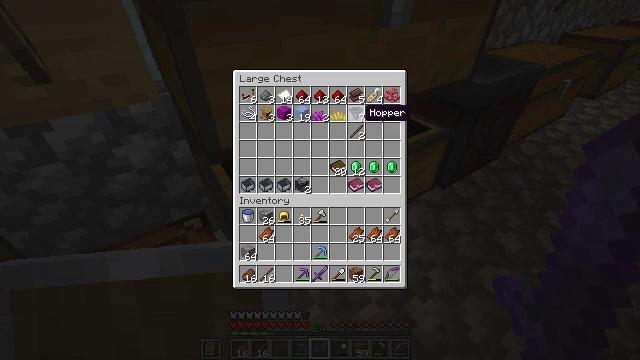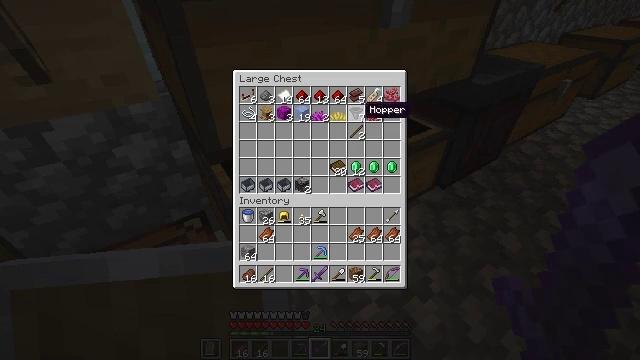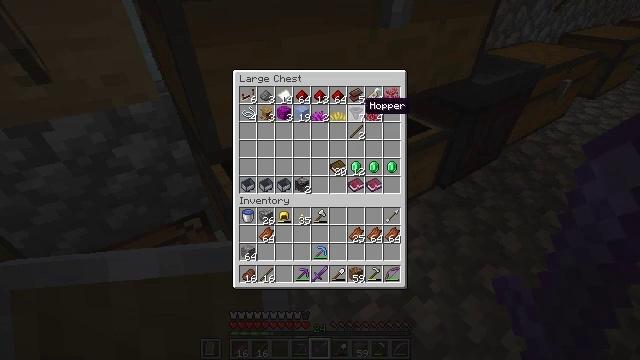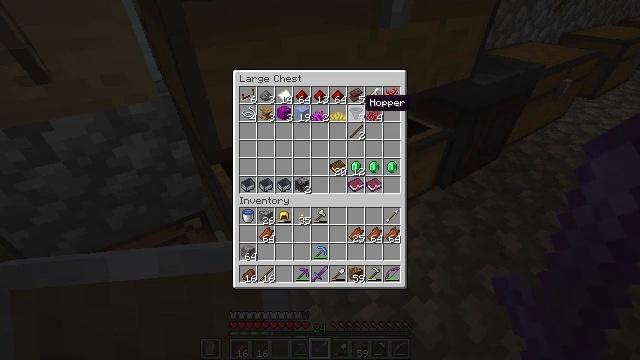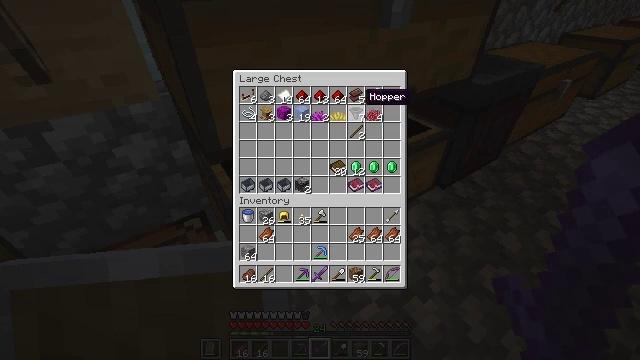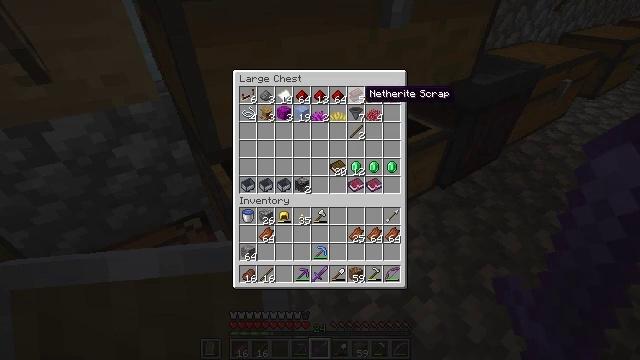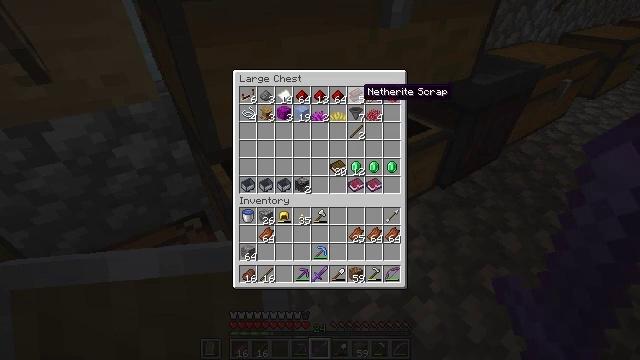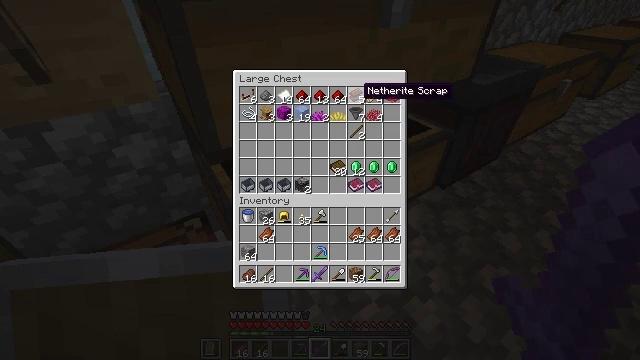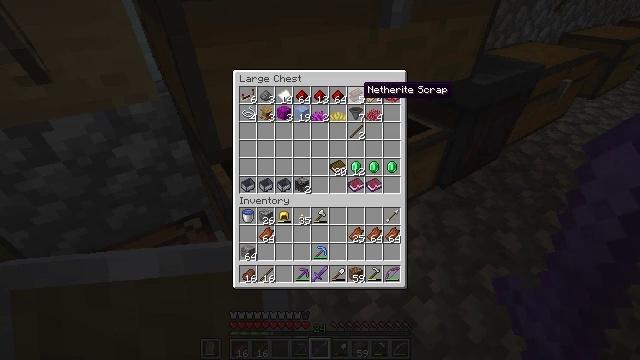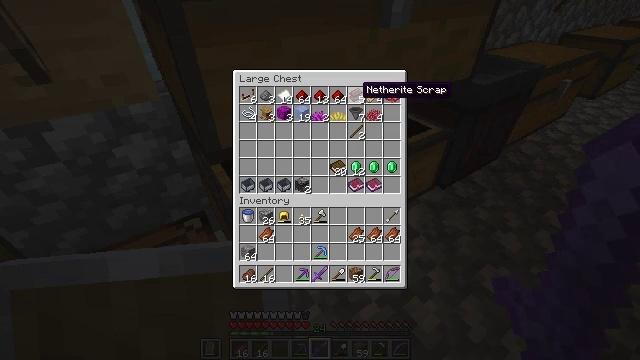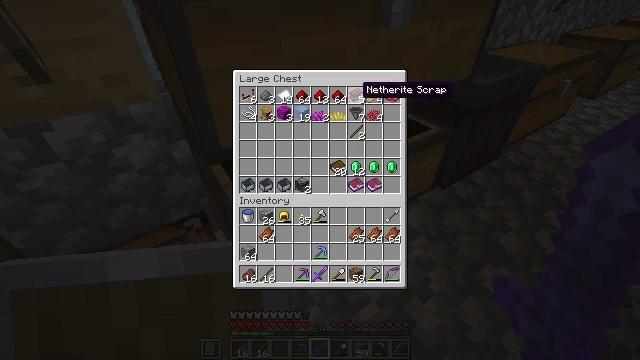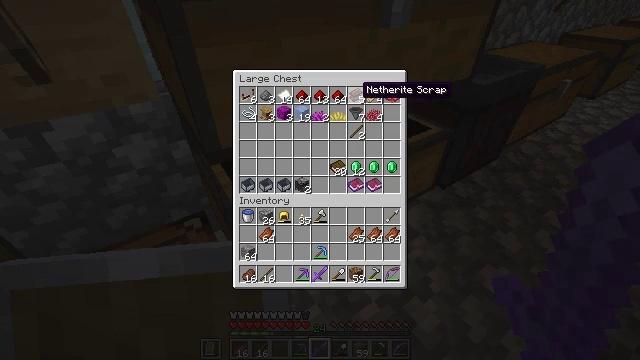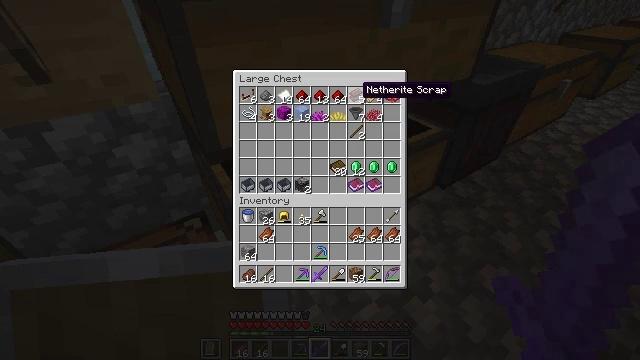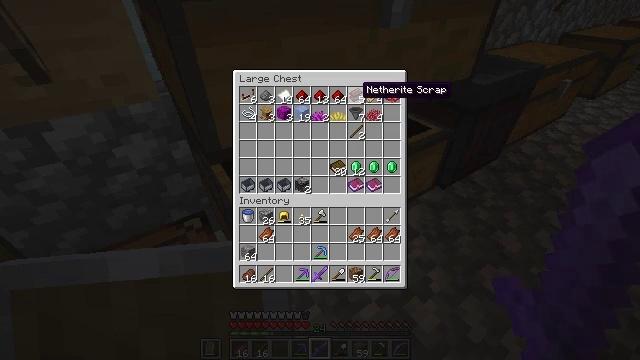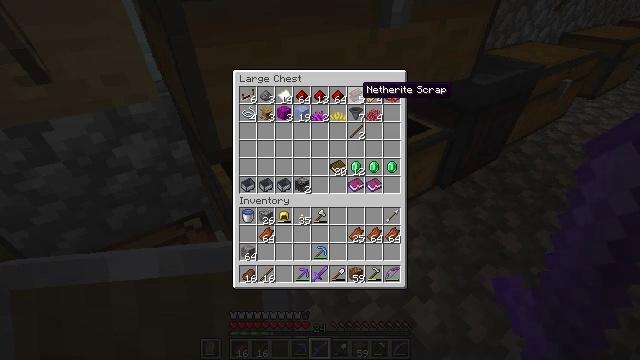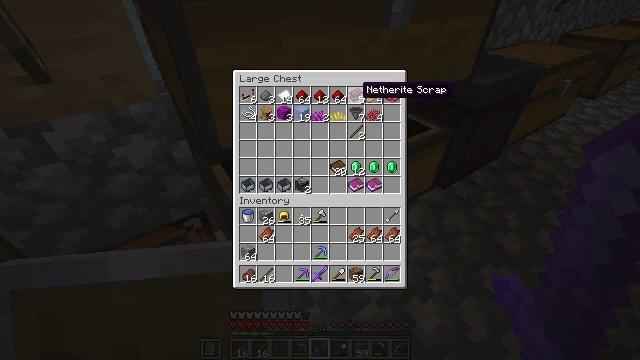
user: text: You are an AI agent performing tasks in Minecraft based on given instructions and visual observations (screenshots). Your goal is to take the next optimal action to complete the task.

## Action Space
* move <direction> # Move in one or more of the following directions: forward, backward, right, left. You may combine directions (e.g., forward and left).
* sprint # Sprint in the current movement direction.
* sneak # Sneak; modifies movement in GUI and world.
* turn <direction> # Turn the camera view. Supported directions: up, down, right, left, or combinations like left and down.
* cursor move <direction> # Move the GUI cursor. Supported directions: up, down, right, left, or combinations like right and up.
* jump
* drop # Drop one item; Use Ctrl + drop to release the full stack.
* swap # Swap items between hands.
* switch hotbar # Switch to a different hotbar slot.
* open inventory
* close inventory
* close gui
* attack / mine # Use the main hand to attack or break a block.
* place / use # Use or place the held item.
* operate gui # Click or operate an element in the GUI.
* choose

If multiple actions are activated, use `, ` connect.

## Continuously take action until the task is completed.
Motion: motion action
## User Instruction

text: Combine materials to craft a netherite ingot.
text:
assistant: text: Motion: sneak
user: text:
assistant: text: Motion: sneak
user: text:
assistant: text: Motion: sneak
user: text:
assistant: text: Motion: sneak
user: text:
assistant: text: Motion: sneak
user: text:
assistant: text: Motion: sneak
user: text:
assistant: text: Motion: sneak
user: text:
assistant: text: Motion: sneak
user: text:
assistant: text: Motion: sneak
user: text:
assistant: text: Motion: sneak
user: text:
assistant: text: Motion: sneak
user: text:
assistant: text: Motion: sneak
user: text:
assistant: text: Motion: sneak
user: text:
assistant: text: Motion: sneak
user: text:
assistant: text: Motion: no_op
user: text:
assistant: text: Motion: no_op
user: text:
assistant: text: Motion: no_op
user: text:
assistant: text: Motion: no_op
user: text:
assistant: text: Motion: no_op
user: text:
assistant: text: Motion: no_op
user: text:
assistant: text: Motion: no_op
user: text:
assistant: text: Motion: no_op
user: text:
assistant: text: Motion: no_op
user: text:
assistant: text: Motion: no_op
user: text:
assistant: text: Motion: no_op
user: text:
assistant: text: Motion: no_op
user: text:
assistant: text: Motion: no_op
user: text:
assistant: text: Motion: no_op
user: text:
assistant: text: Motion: no_op
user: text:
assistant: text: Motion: no_op